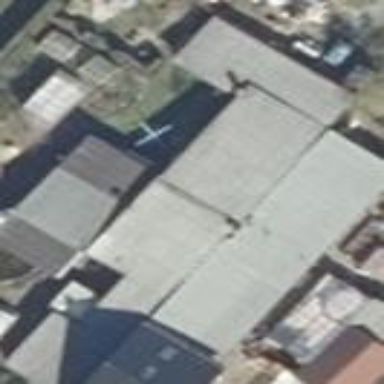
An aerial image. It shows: Detached building with skillion roof shape.